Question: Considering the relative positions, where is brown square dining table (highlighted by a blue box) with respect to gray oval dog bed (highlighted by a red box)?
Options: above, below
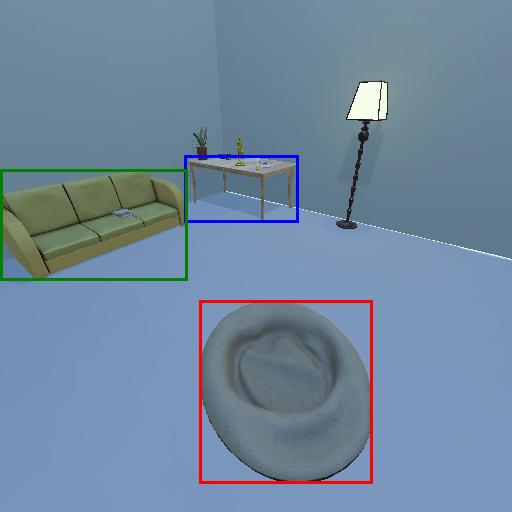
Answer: above